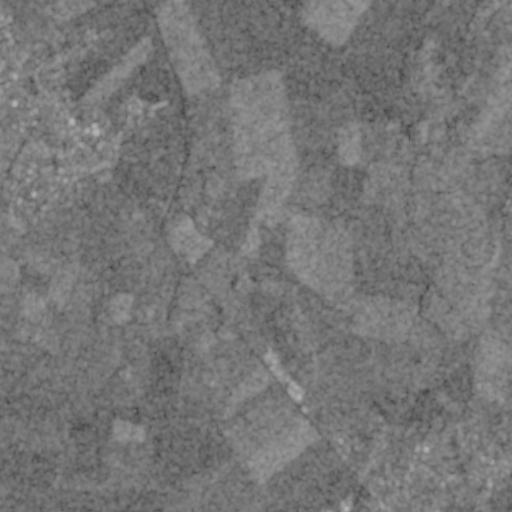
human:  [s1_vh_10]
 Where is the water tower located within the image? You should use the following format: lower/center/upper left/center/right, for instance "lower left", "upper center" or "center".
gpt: The water tower is located in the upper right of the image.
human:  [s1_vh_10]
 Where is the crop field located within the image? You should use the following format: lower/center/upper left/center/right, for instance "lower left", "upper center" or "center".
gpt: There is no crop field in the image.

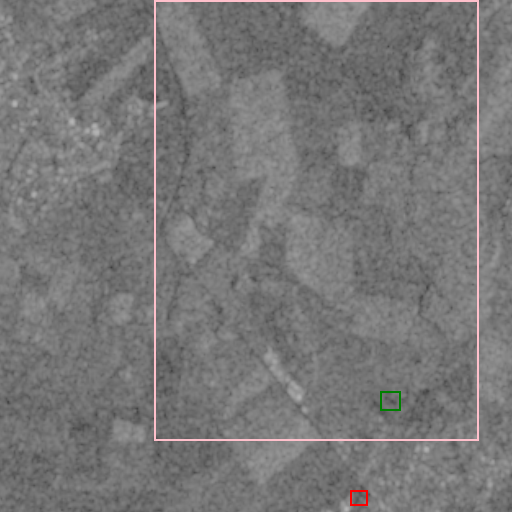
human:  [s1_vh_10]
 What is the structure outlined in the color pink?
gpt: The structure outlined in pink is a crop field.
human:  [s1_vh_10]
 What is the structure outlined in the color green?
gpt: The structure outlined in green is a park.
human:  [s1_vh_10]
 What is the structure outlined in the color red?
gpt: The structure outlined in red is a parking lot.
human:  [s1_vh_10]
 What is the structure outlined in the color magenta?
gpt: There is no magenta outline.